Question: For the sake of my own amusement, I decided to try writing a batch file to calculate <URL>. However, I ran into a small problem with some large-ish numbers.
First, the code:
'''
:START
@ECHO OFF
SETLOCAL
SET /P InputVar="Input Number: "
ECHO.
ECHO %InputVar%
SET ItCount=0
:COLLATZ
SET /A ItCount=%ItCount%+1
SET /A Odd=%InputVar%%%2
IF %Odd% EQU 1 (
SET /A OutputNum=%InputVar%*3+1
) ELSE (
SET /A OutputNum=%InputVar%/2
)
ECHO %OutputNum%
IF %OutputNum% LSS 1 (
GOTO ERROR
) ELSE (
GOTO RECYCLE
)
:ERROR
ECHO.
ECHO ERROR!
GOTO END
:RECYCLE
IF %OutputNum% EQU 1 (
GOTO FINISH
) ELSE (
SET InputVar=%OutputNum%
GOTO COLLATZ
)
:FINISH
ECHO.
ECHO Completed in %ItCount% iterations.
:END
ENDLOCAL
PAUSE
'''
This works for several numbers I've tested. However, when I got around to testing a number that I new would take hundreds of iterations to complete, the system started returning outputs. Interestingly, the negative outputs eventually resolved to zero. However, this behavior of the script is not at all expected or intended.
After adding in the error handling, this is the output I get for '<PHONE>'.

According to <URL>, the next number should have been '<PHONE>'.
Is this a natural limitation of the command processor's ability to handle large numbers? Similar operations run fine in Excel - there, I was able to determine the number should have resolved to 1 in 473 iterations.
I'm running Windows 7 SP1 x64.
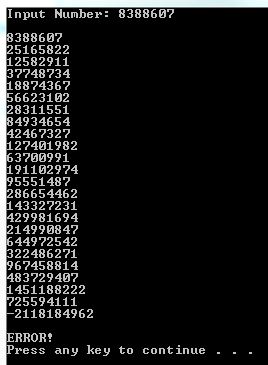
Answer: <PHONE> is larger than an 32bit integer can hold. (2^31 - 1 = 2,147,483,647). What you are experiencing is integer overflow, (causing negative values).
Most modern languages have a datatype 'long' that will allow you to hold integers in the range of -2^64 to 2^64 -1. There are even data types to allow infinite precision integers, like Java's 'BigInteger'.